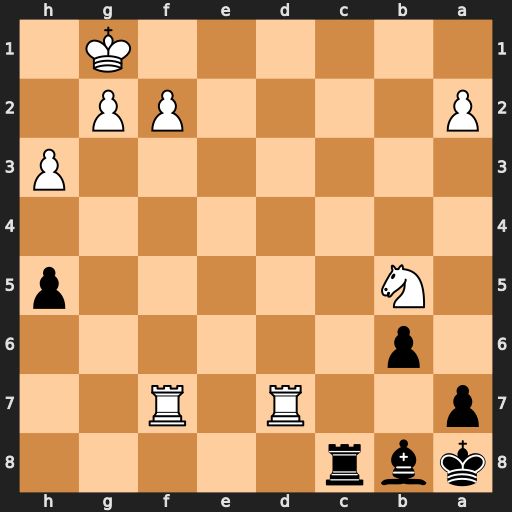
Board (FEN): kbr5/p2R1R2/1p6/1N5p/8/7P/P4PP1/6K1
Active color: b
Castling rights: -
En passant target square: -
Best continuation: Rc1+ Rd1 Rxd1#